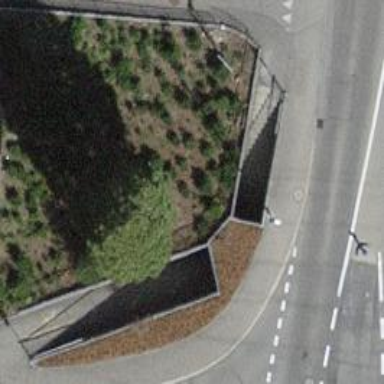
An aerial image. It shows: Footway tunnel with asphalt surface.